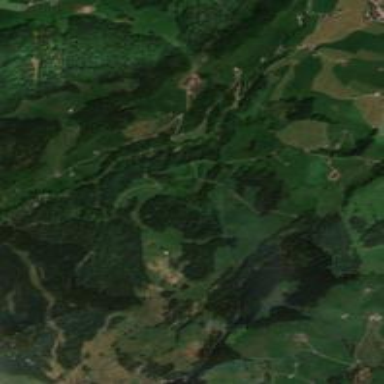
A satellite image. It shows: Forest area.